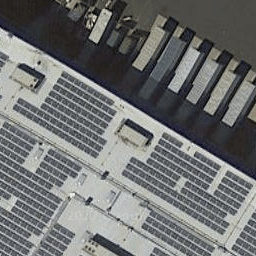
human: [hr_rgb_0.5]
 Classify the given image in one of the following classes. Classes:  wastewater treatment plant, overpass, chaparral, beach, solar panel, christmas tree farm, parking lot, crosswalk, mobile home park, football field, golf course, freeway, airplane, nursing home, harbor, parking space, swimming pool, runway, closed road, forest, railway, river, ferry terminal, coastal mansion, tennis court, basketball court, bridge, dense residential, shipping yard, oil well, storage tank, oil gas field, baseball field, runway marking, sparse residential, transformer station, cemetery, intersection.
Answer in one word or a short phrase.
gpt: solar panel